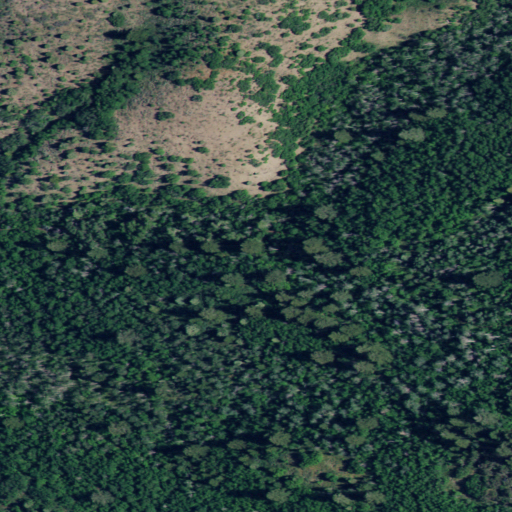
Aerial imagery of valley in Idaho named Water Hollow containing mixed forest, shrub, deciduous forest, and open development